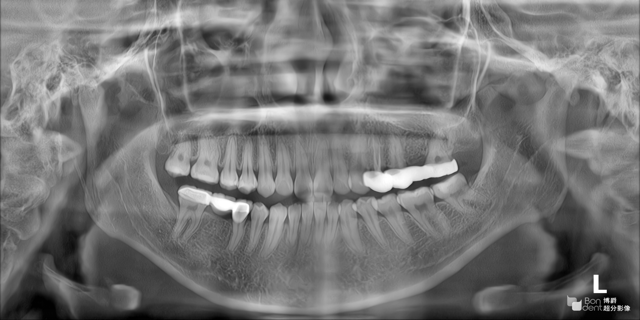
adult